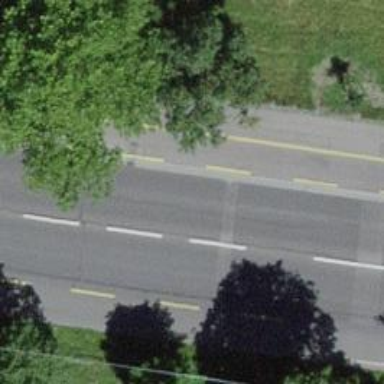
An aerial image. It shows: Secondary road with asphalt surface. There is sidewalk on the left and lane designated for cycling in both directions.